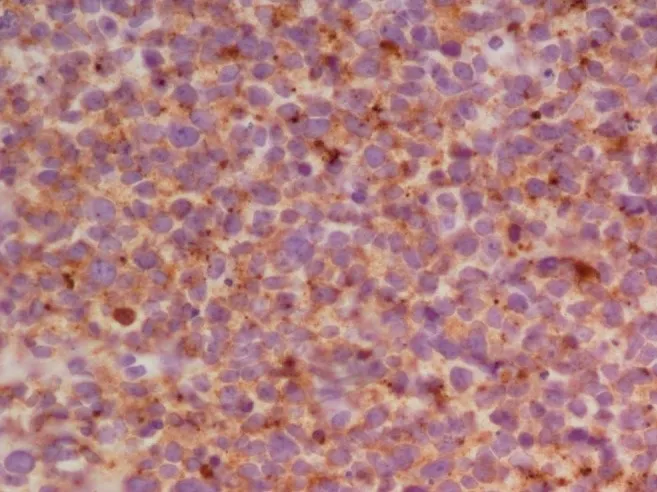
Synaptophysin immunohistochemical staining of the tumor typical of PNET.
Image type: pathology (immunostaining)